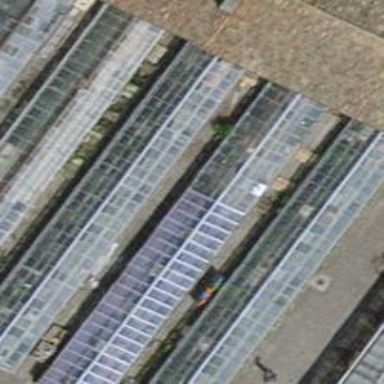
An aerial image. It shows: Area dedicated to greenhouse horticulture.